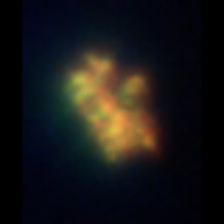
Taxon: Unknown_detritus
Group: Unknown